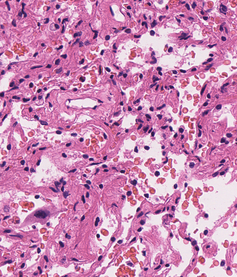
Tumor epithelial tissue: no
Tumor-associated stroma tissue: no
Normal tissue: yes